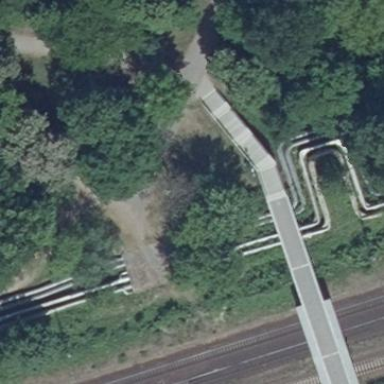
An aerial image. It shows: Bicycle parking rack on grassy surface.